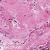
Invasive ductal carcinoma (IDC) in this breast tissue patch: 1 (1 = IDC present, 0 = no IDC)